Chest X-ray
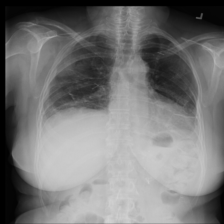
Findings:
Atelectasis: negative
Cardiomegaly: negative
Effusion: negative
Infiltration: negative
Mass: negative
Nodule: negative
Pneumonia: negative
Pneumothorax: negative
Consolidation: negative
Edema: negative
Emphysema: negative
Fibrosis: negative
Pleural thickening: negative
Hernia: negative